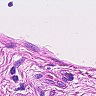
Metastatic tissue present: no